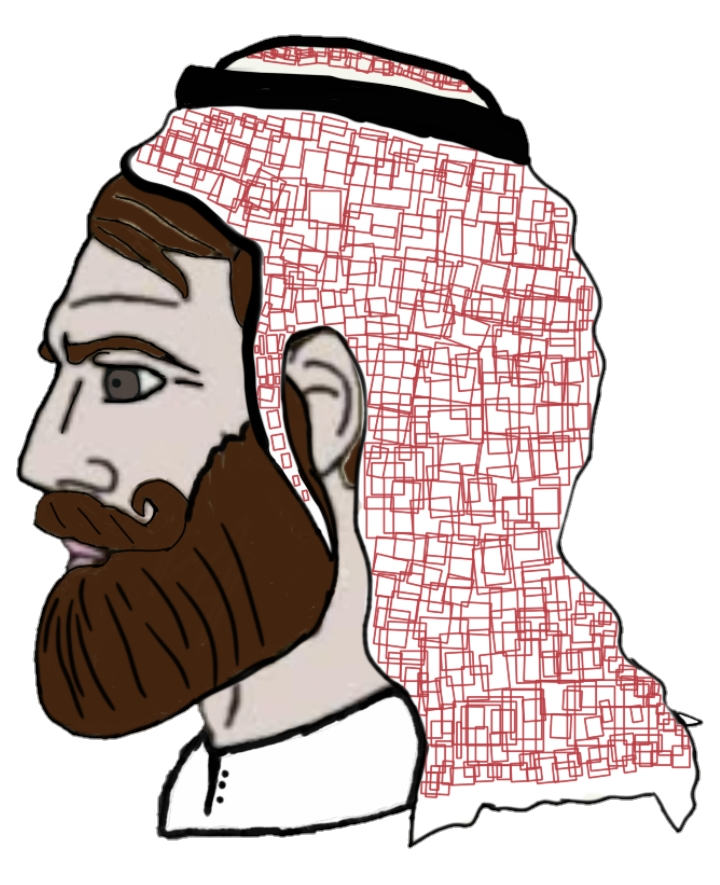
Label: 4_Yes_Chad